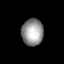
Tissue: skin
Cell type: Endothelial cells
Senescence score: 0.832
Nuclear area (px): 567
Mean DAPI intensity: 149.349